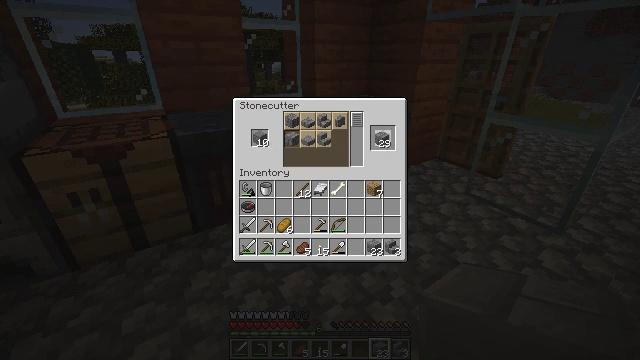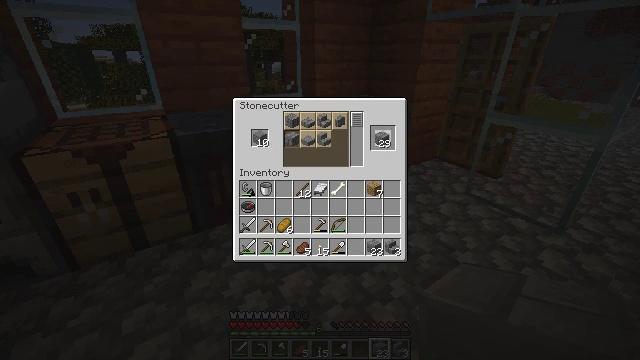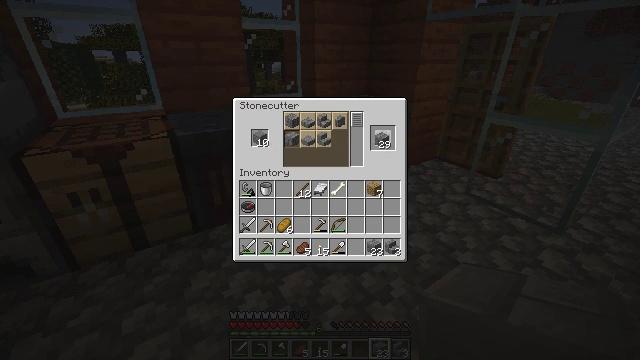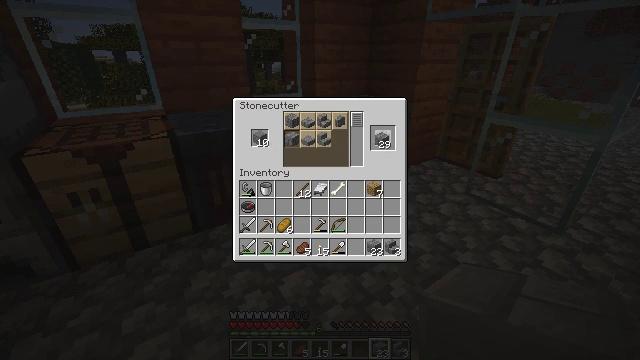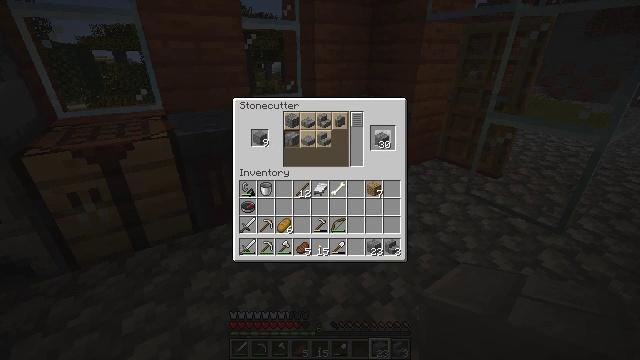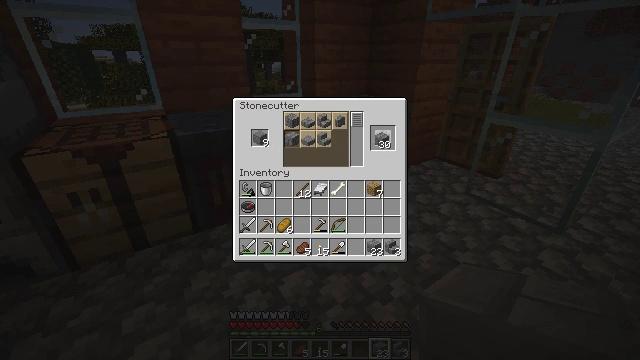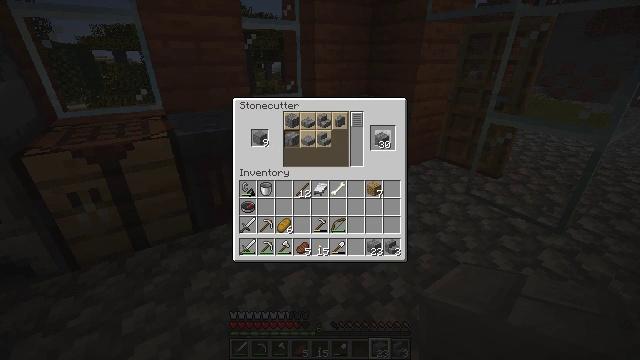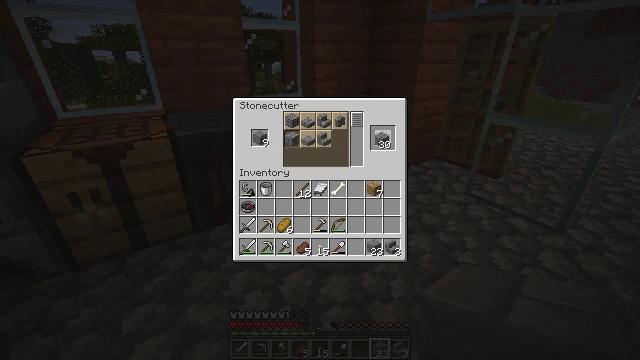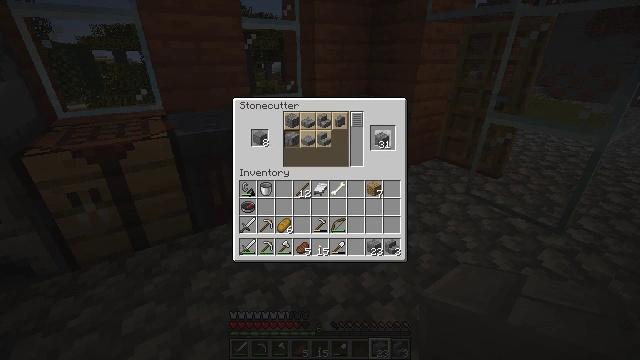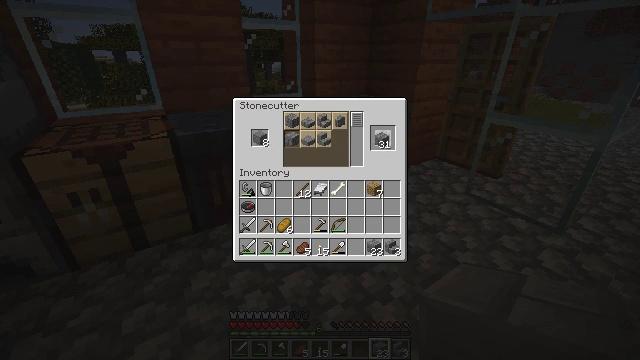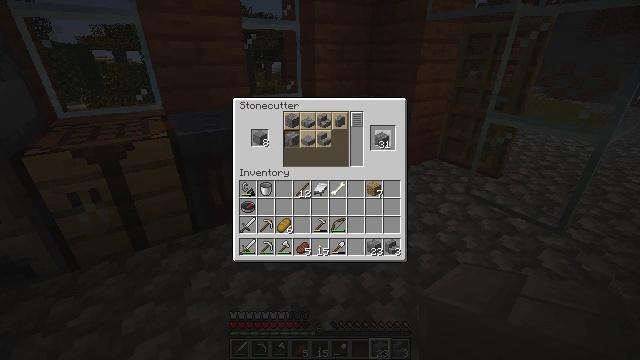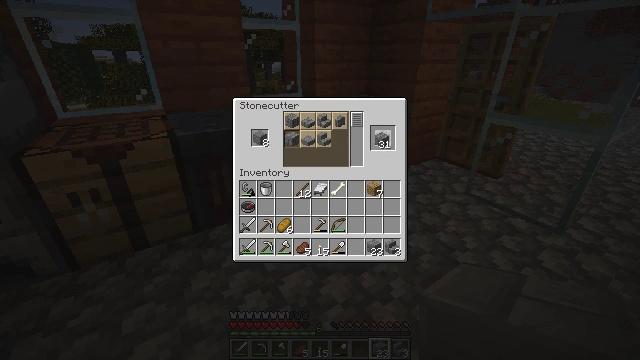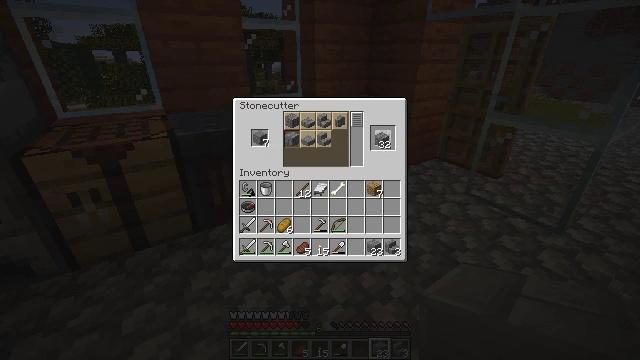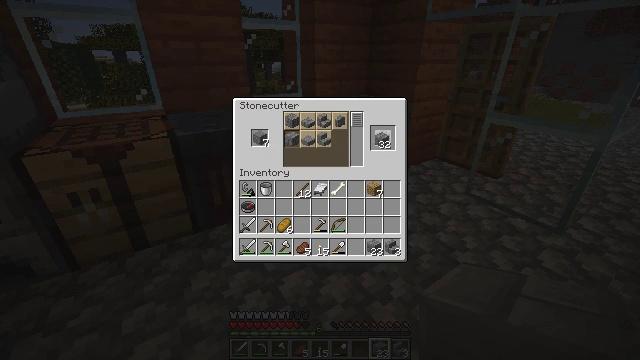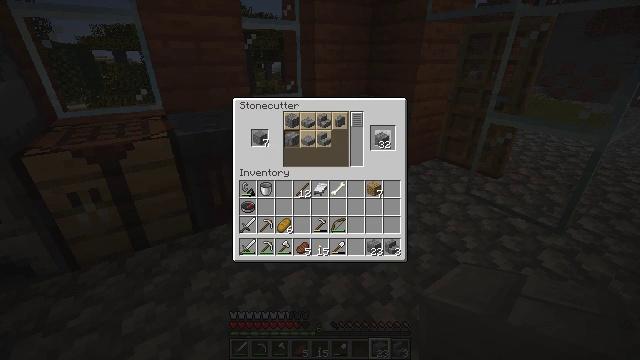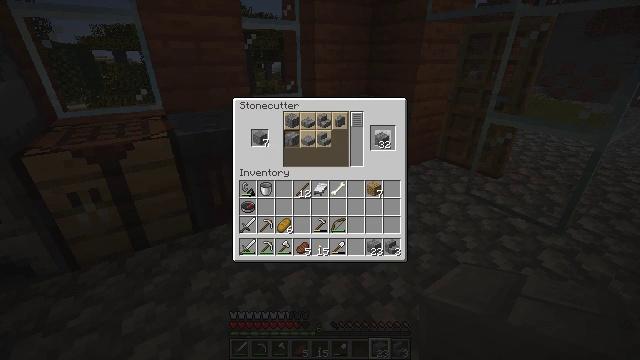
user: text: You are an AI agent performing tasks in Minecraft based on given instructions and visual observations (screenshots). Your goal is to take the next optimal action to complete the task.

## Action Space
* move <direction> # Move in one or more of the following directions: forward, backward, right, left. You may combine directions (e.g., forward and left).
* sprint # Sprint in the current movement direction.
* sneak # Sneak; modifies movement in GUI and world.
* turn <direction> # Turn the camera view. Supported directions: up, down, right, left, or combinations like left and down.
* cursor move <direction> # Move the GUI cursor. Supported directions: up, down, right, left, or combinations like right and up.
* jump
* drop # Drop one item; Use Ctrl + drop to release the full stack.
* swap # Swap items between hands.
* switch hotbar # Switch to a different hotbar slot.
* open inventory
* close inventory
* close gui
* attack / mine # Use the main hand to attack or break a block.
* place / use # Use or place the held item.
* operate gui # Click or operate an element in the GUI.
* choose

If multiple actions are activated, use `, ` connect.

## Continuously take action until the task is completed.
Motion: motion action
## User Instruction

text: Organize stones in the crafting table to craft stone bricks.
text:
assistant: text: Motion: attack / mine
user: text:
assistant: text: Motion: attack / mine
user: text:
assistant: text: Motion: attack / mine
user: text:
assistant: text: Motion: no_op
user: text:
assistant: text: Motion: attack / mine
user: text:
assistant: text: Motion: attack / mine
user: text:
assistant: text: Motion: attack / mine
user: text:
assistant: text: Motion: no_op
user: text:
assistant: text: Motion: attack / mine
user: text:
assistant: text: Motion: attack / mine
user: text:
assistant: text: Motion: attack / mine
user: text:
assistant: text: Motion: no_op
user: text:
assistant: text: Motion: no_op
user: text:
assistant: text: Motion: no_op
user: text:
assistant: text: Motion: no_op
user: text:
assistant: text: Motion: no_op
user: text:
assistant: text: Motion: no_op
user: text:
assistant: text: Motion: no_op
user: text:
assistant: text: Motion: no_op
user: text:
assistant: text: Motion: attack / mine
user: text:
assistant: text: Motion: attack / mine
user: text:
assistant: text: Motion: attack / mine
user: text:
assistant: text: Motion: no_op
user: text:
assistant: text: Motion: attack / mine
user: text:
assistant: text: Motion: attack / mine
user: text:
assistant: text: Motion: attack / mine
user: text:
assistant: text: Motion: no_op
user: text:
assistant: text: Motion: attack / mine
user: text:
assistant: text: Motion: attack / mine
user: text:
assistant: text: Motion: attack / mine